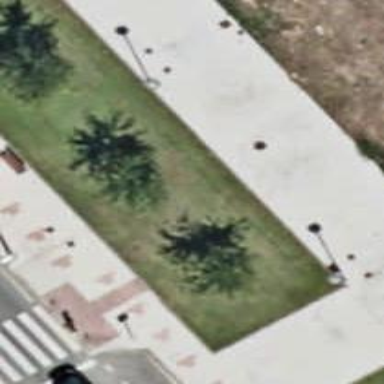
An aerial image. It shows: Evergreen broadleaved tree.